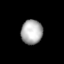
Tissue: lung
Cell type: Epithelial cells
Senescence score: 0.215
Nuclear area (px): 515
Mean DAPI intensity: 173.55